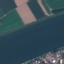
Land use / land cover class: River